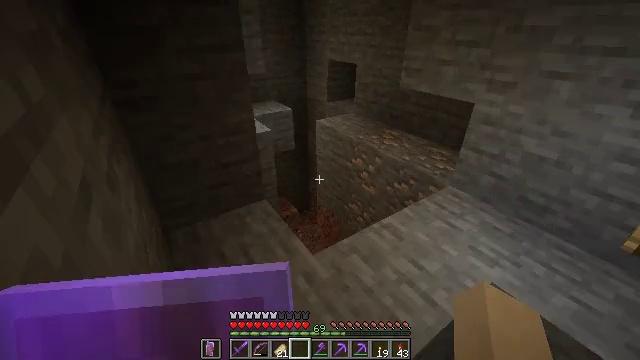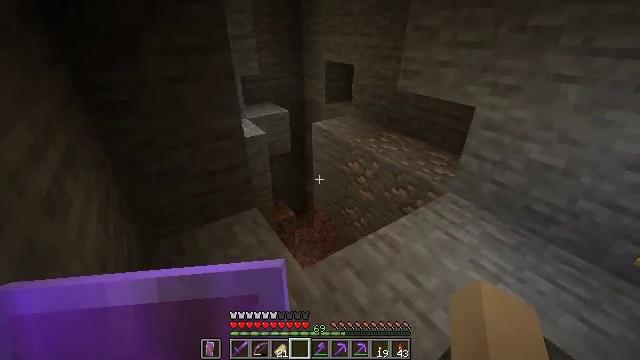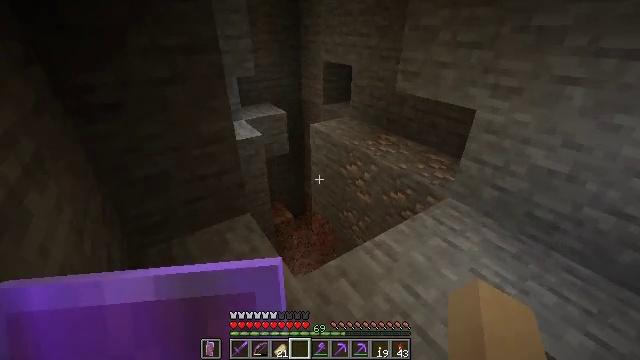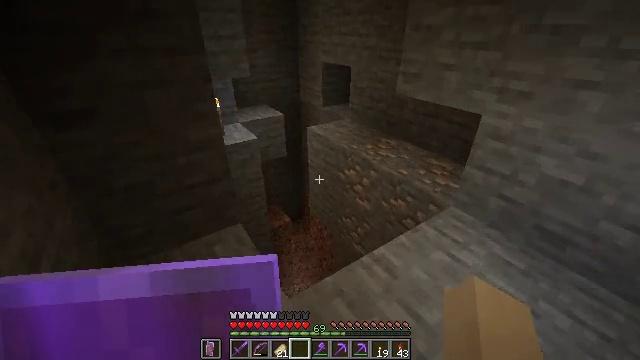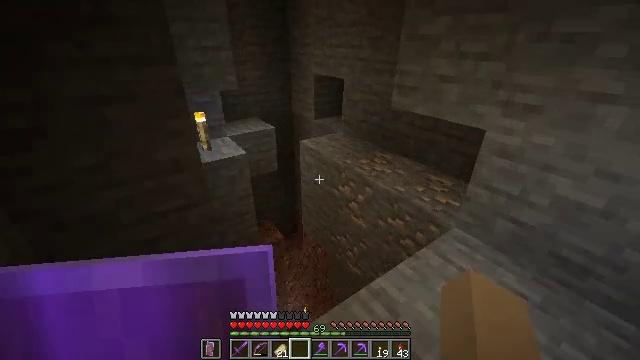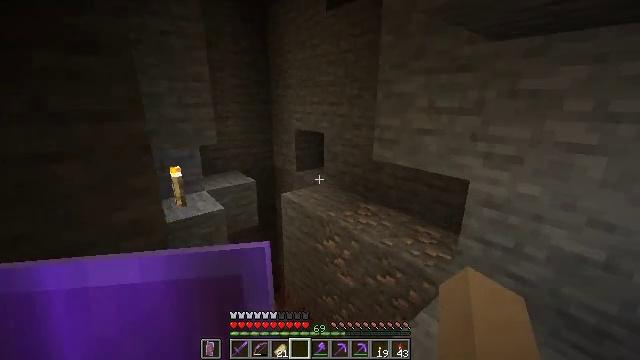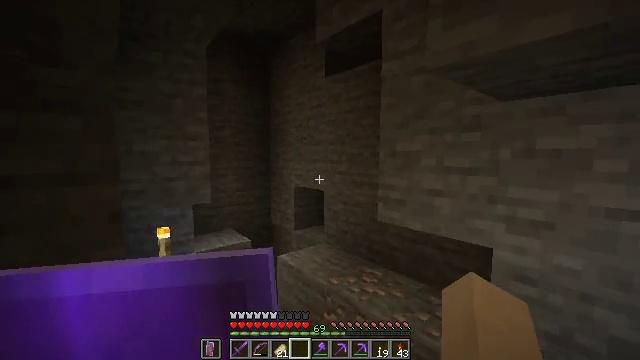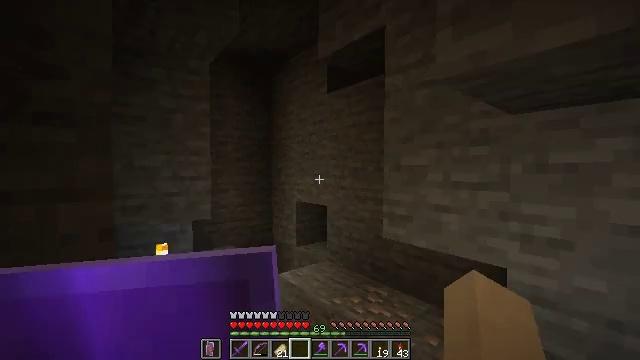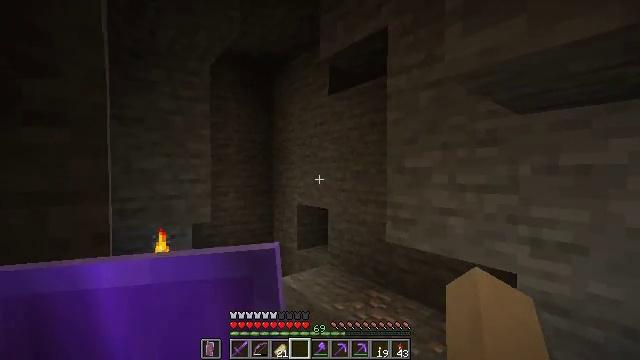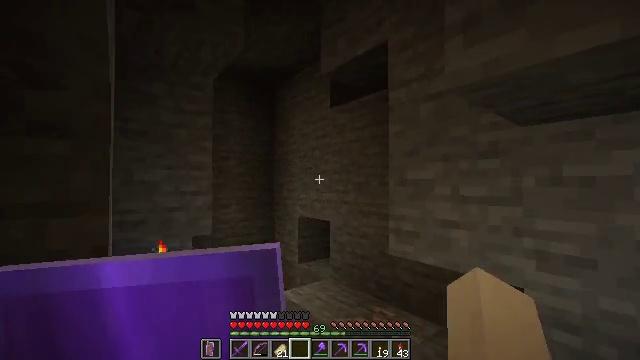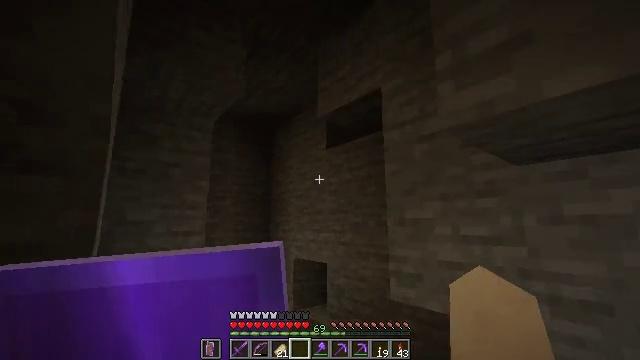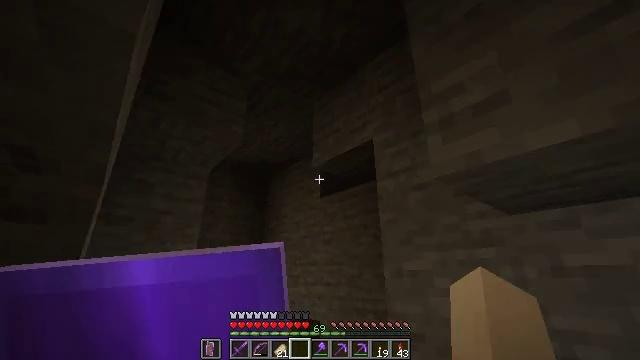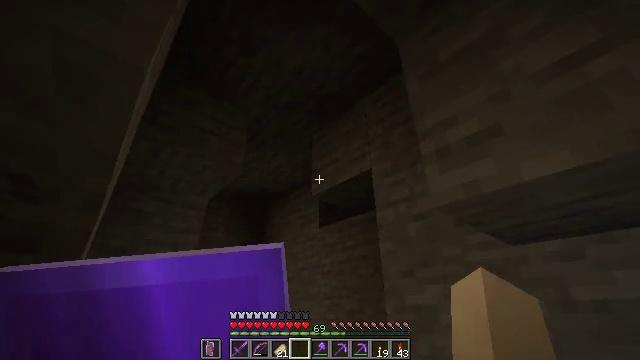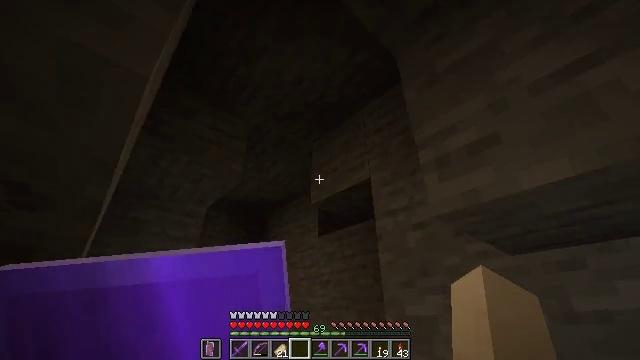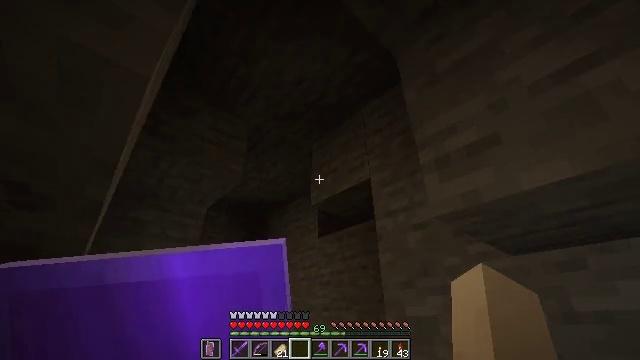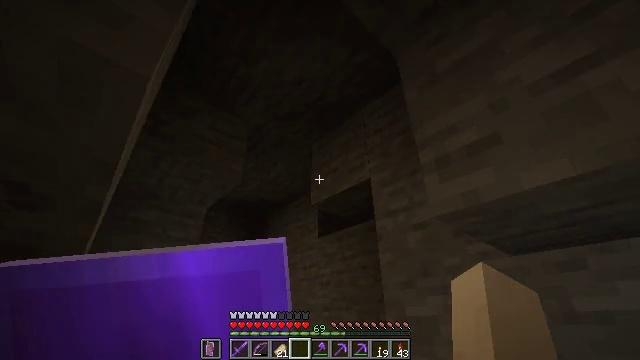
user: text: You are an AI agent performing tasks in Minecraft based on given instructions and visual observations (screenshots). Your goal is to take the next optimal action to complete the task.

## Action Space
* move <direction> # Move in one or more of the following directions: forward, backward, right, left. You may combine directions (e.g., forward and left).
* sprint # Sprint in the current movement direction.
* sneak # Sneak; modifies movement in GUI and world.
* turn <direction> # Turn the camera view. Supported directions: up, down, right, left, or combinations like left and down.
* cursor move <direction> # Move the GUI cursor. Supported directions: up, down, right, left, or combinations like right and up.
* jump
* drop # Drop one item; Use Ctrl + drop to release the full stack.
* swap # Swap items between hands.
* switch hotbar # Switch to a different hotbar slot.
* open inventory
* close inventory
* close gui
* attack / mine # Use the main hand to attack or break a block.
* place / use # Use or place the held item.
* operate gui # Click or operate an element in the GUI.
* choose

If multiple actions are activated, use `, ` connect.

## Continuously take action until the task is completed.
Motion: motion action
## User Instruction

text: Mine planks.
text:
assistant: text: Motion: move forward
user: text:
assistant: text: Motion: move forward
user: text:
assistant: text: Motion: move forward
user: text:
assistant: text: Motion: move forward, turn right and up
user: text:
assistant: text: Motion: move forward, turn right and up
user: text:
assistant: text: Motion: turn up
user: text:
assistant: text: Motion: turn up
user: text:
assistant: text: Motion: no_op
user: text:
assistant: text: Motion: turn up
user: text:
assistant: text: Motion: turn up
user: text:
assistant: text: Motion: turn right and up
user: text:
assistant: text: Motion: turn up
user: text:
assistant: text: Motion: turn up
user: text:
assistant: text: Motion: no_op
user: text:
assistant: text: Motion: no_op
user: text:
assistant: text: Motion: no_op
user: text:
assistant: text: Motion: sneak
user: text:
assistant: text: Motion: sneak
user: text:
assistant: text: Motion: sneak
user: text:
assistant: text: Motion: sneak, turn down
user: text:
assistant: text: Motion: move forward, sneak, turn left and down
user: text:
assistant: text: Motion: move forward, sneak, turn left and down
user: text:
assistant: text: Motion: move forward, sneak, turn down
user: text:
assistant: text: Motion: move forward, sneak, turn down
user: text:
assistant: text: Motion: move forward, sneak, turn down
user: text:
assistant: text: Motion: move forward, sneak
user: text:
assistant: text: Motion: move forward, sneak
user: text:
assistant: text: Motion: move forward, sneak
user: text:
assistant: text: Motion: move forward, sneak
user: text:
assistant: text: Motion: move forward, sneak, turn down